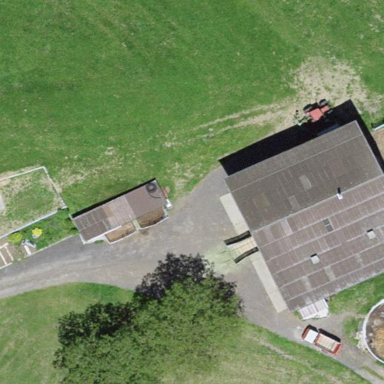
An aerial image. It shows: Farmyard area.